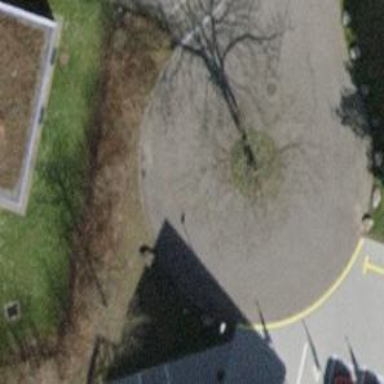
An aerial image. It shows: Turning loop on the road.